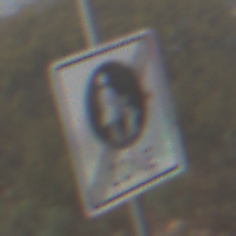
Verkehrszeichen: EndeFussgaengerzone
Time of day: MorningAfternoon
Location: Outdoor (Nature)
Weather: PartlyCloudy
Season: NotSpecified
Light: Natural